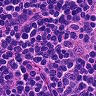
Metastatic tissue present: no